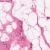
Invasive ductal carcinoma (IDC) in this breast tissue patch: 0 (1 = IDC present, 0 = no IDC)